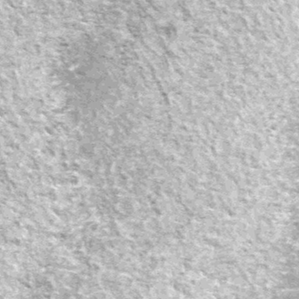
Label: frost